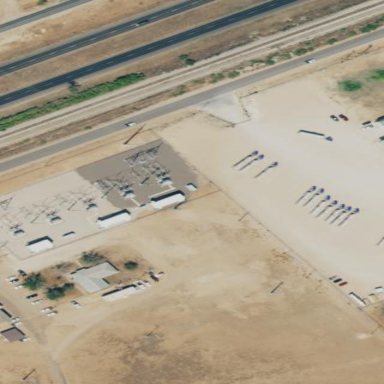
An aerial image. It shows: Power substation.